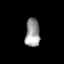
Tissue: lung
Cell type: Epithelial cells
Senescence score: 0.6551
Nuclear area (px): 407
Mean DAPI intensity: 153.717